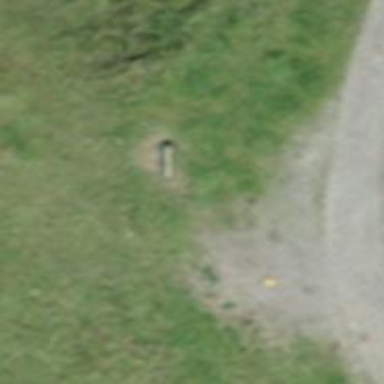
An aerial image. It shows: Bench for seating.